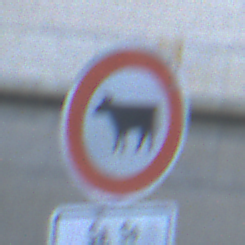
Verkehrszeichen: VerbotViehtrieb
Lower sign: ZeitangabenMitBeschraenkungAufWochentage9
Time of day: SunriseSunset
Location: Outdoor (Urban)
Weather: Clear
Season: NotSpecified
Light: Natural